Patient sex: M
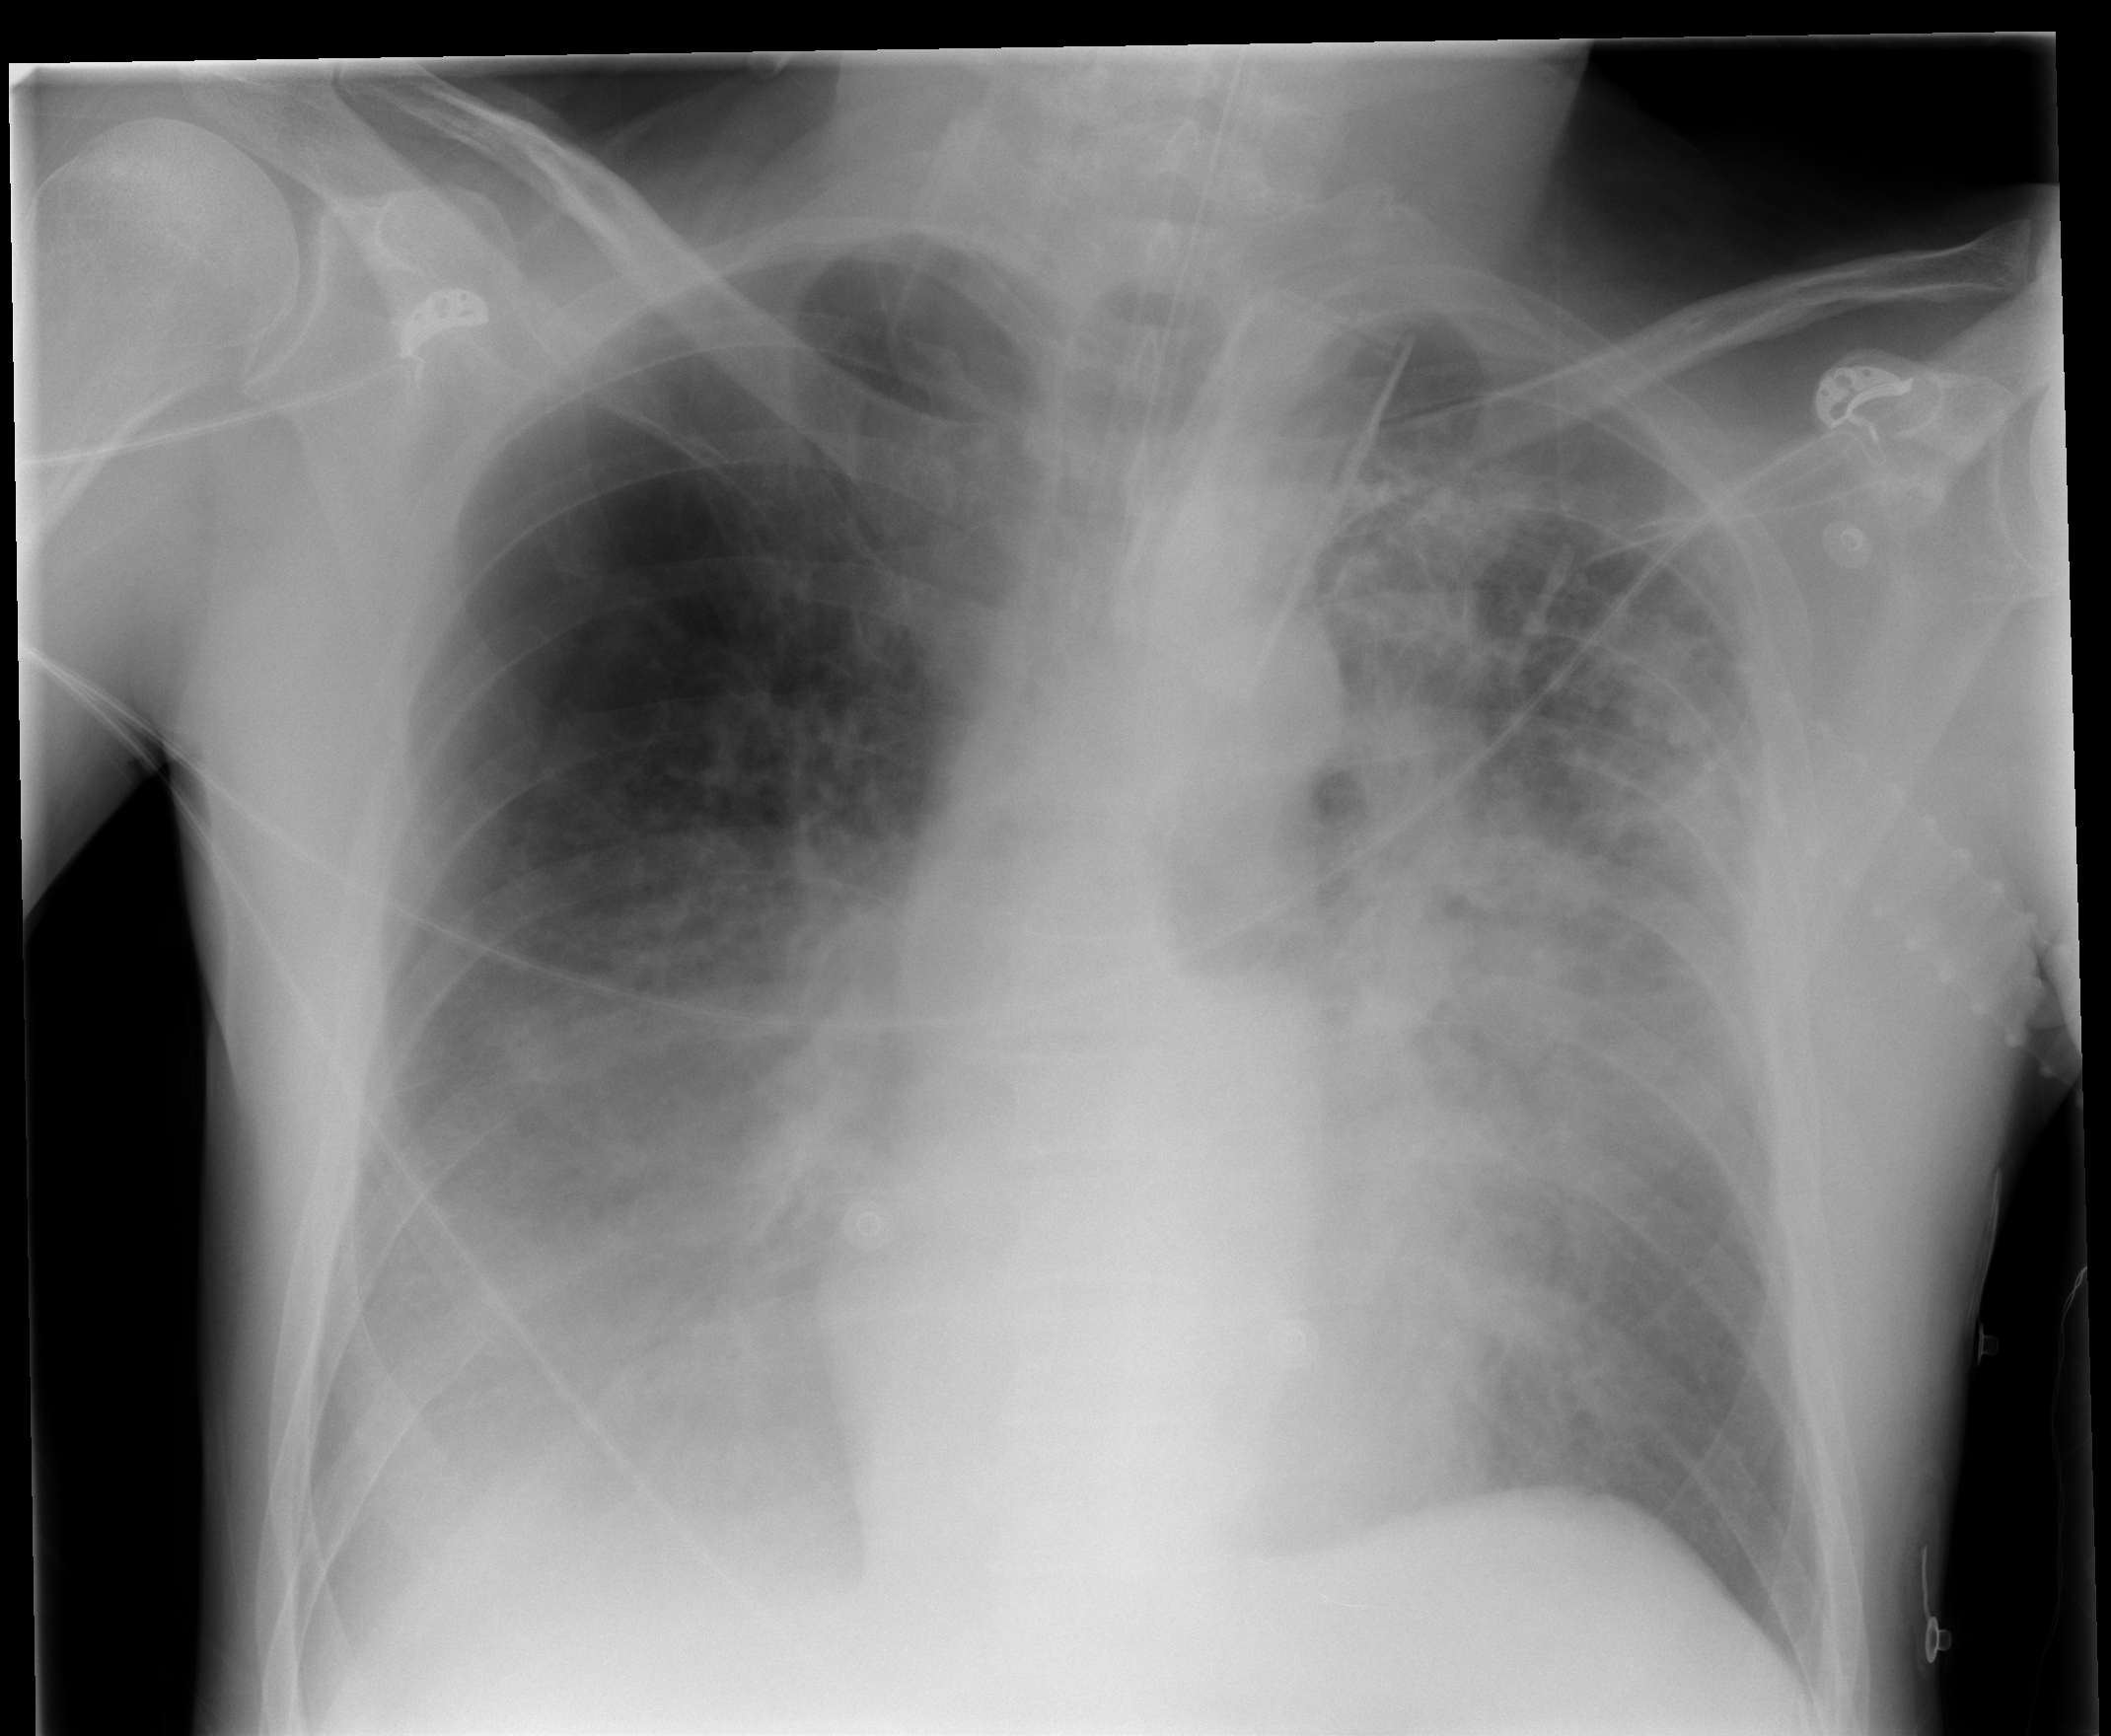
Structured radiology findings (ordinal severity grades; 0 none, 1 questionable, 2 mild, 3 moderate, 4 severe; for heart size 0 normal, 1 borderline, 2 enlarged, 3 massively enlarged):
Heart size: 0
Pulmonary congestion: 0
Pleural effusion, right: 2
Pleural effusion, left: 0
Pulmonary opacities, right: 3
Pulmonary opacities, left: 3
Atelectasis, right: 3
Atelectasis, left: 0